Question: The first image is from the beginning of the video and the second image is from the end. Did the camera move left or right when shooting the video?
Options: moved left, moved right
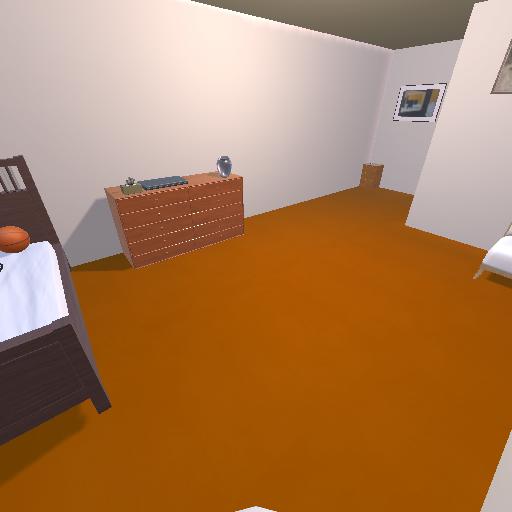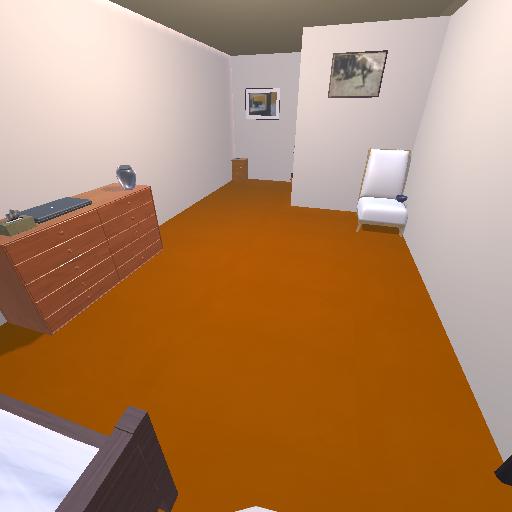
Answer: moved left